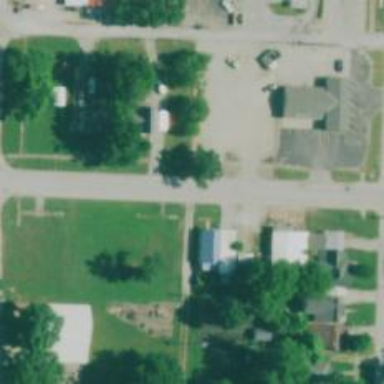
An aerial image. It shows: Alley classified as service road.